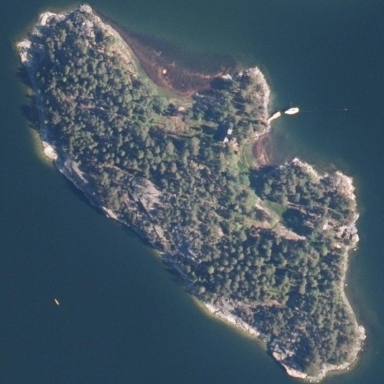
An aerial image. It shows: Islet along the coastline.